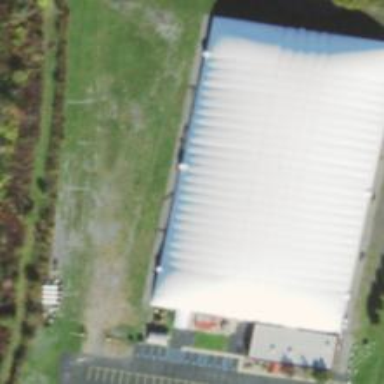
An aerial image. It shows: Sports centre building.